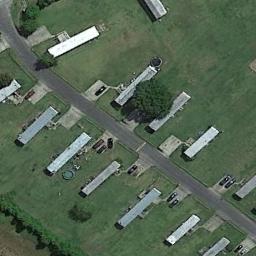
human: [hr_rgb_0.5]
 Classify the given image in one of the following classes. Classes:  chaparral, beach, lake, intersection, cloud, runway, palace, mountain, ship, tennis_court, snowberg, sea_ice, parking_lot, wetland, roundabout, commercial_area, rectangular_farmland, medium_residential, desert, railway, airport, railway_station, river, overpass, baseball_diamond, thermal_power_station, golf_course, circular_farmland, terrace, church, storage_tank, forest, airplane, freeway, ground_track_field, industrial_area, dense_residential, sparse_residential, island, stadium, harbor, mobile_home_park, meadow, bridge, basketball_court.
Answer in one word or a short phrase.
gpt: mobile_home_park